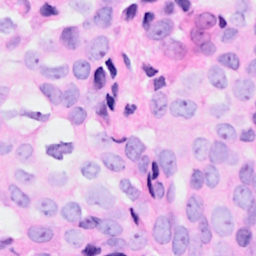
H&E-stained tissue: Breast